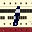
Label: 1